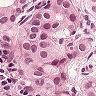
Metastatic tissue present: yes